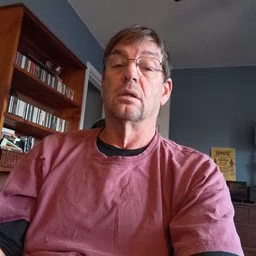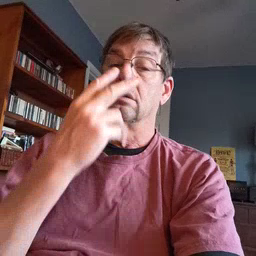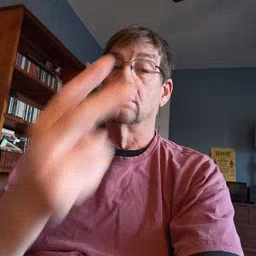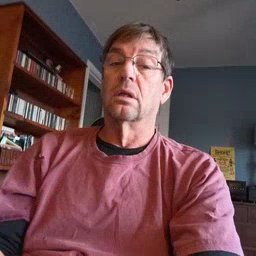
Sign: see